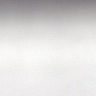
Metastatic tissue present: no